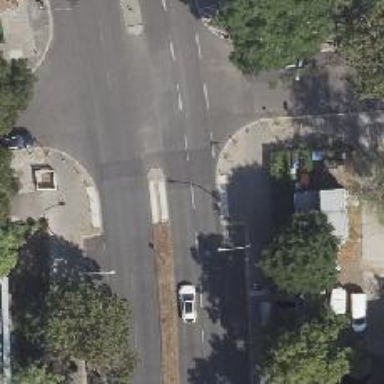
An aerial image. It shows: Unmarked crossing with pedestrian island.